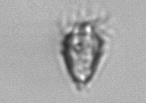
Label: Paratontonia_gracillima